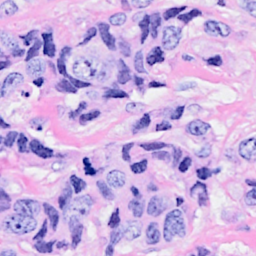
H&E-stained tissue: Breast